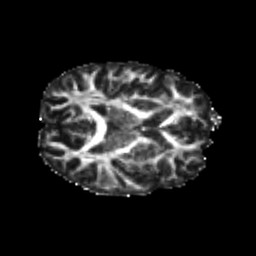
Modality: FA
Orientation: axial
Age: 25
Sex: male
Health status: healthy
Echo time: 0.074 s